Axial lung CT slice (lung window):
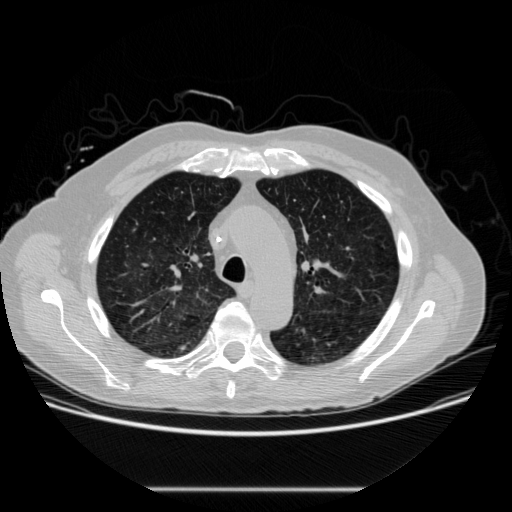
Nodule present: yes
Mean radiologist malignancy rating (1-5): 3